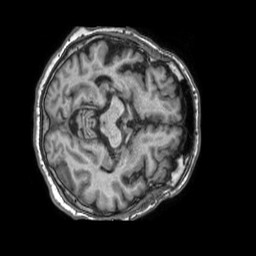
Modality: T1w
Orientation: axial
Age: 75
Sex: female
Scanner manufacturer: philips
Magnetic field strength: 1.5 T
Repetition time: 0.007168 s
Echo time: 0.003244 s